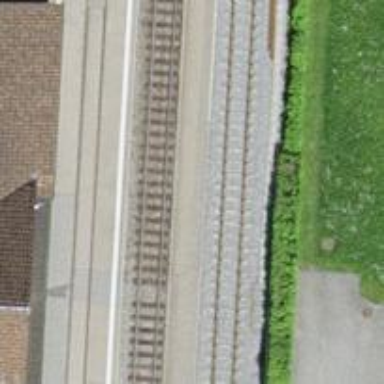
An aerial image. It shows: Stop position for public transport on the railway.